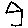
Label: house